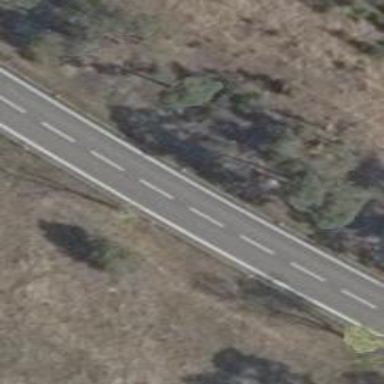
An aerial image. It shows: Secondary road with asphalt surface.